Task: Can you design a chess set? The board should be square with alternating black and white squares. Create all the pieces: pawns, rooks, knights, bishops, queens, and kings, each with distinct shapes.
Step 4544:
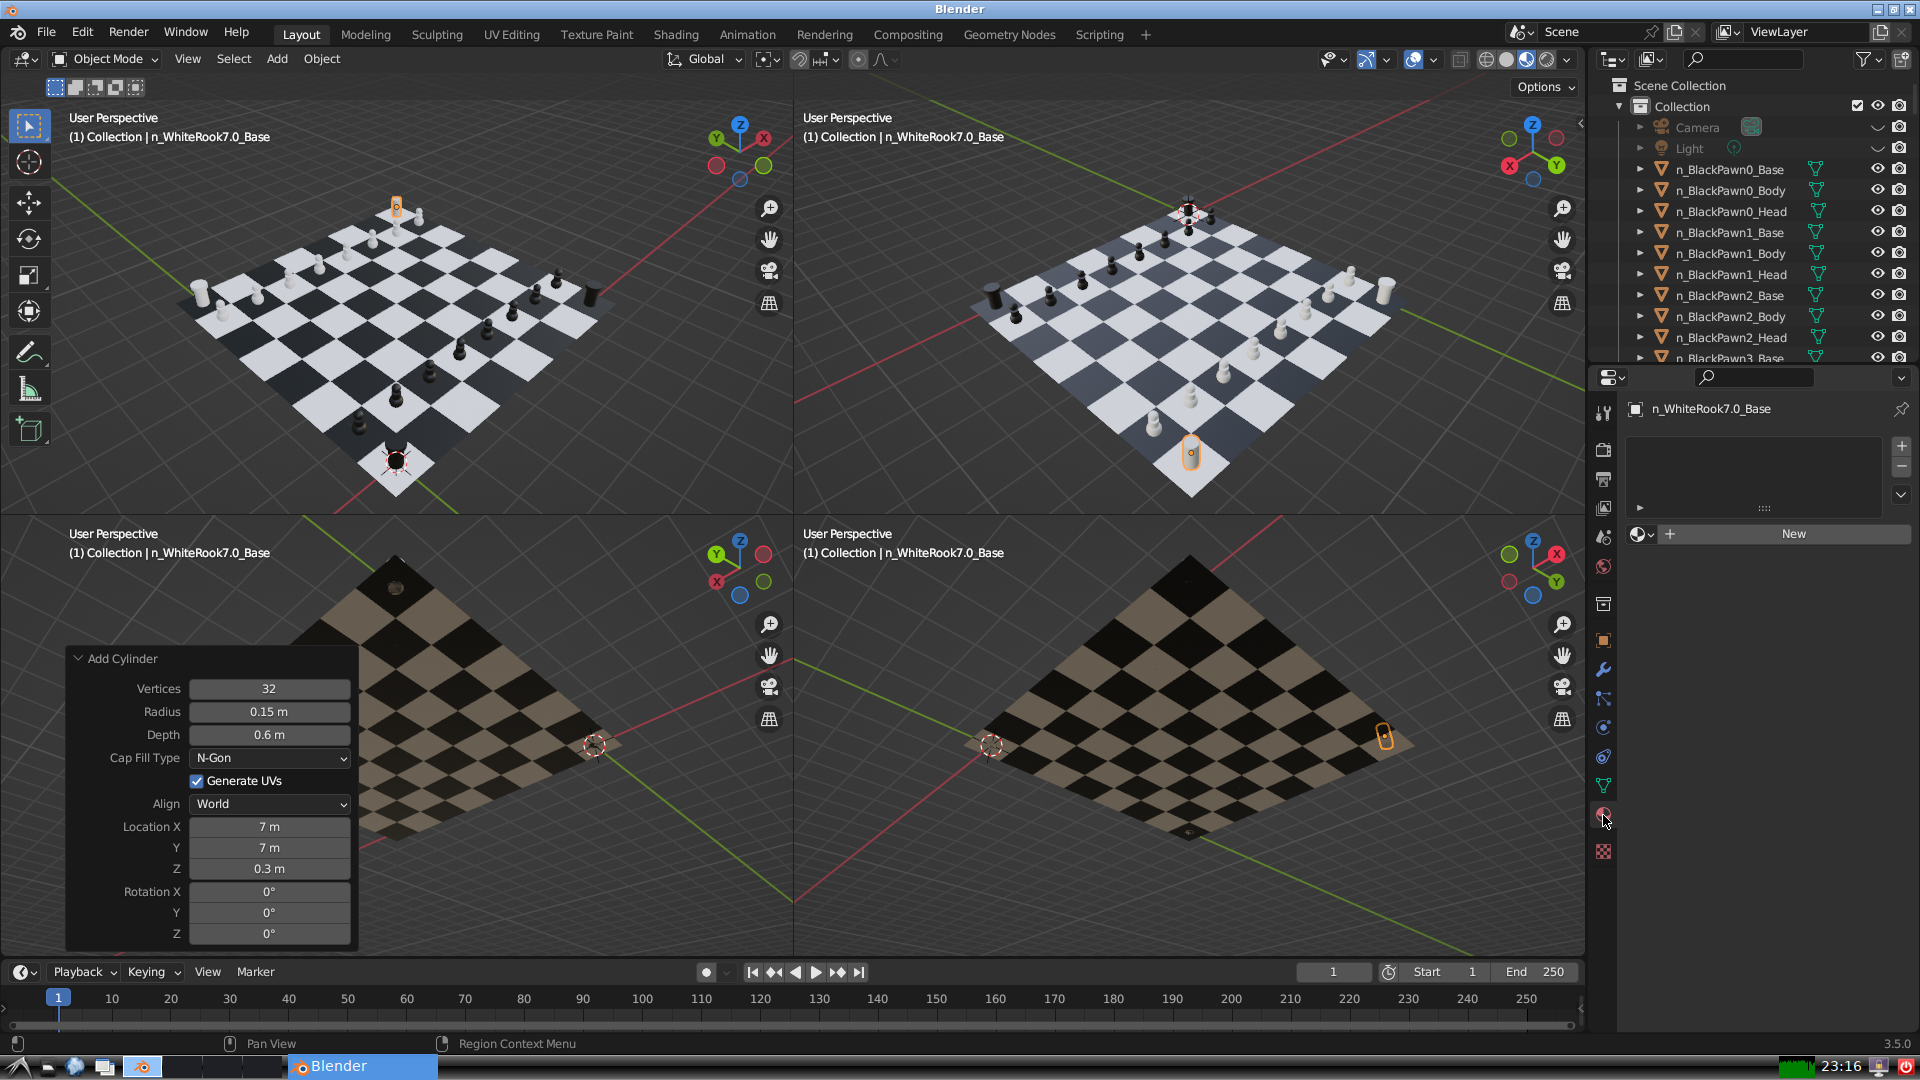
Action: {"mouse_move": [1636, 534]}